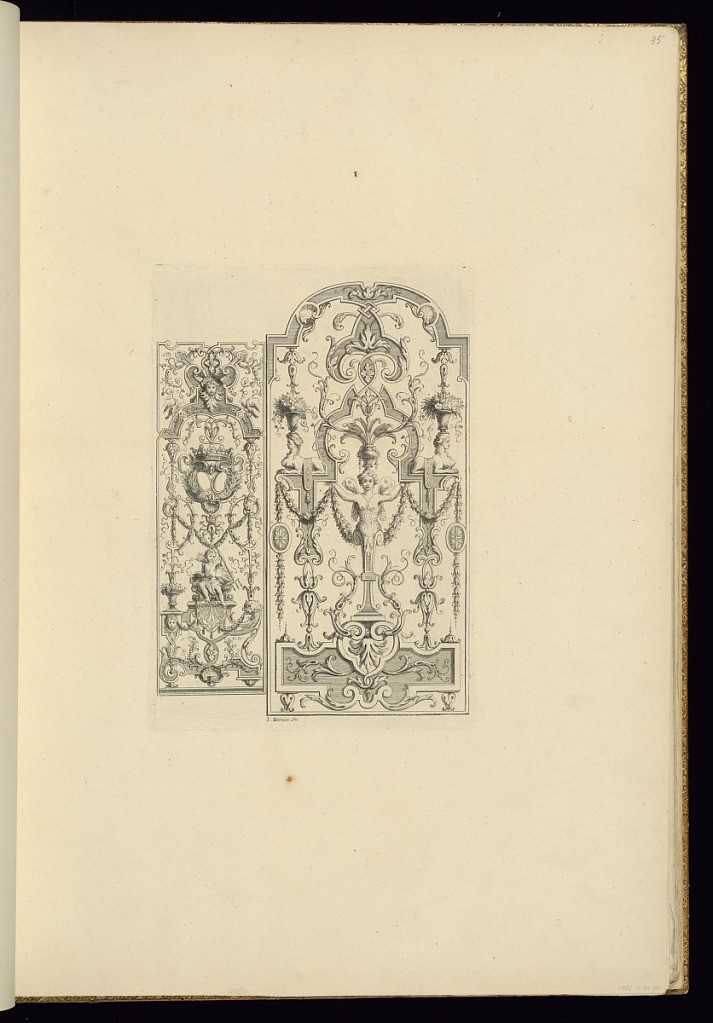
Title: Ornament Designs for a Sedan Chair
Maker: Jean Berain, the elder, French, 1640-1711
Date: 1711
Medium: Engraving on laid paper
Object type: Bound print
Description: Ornament designs for a sedan chair featuring strapwork, scrolling garlands, baskets of flowers, sphinxes, terms, shells, dolphins, masks, crowns, and birds. The plate is signed.